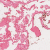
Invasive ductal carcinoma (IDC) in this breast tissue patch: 0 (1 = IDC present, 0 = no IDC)